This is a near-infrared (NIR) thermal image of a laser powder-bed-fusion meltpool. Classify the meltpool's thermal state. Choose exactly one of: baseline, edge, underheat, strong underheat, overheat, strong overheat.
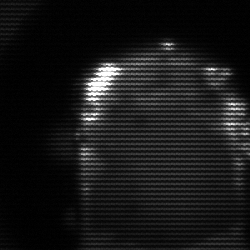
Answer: baseline